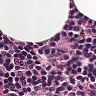
Metastatic tissue present: no